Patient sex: F
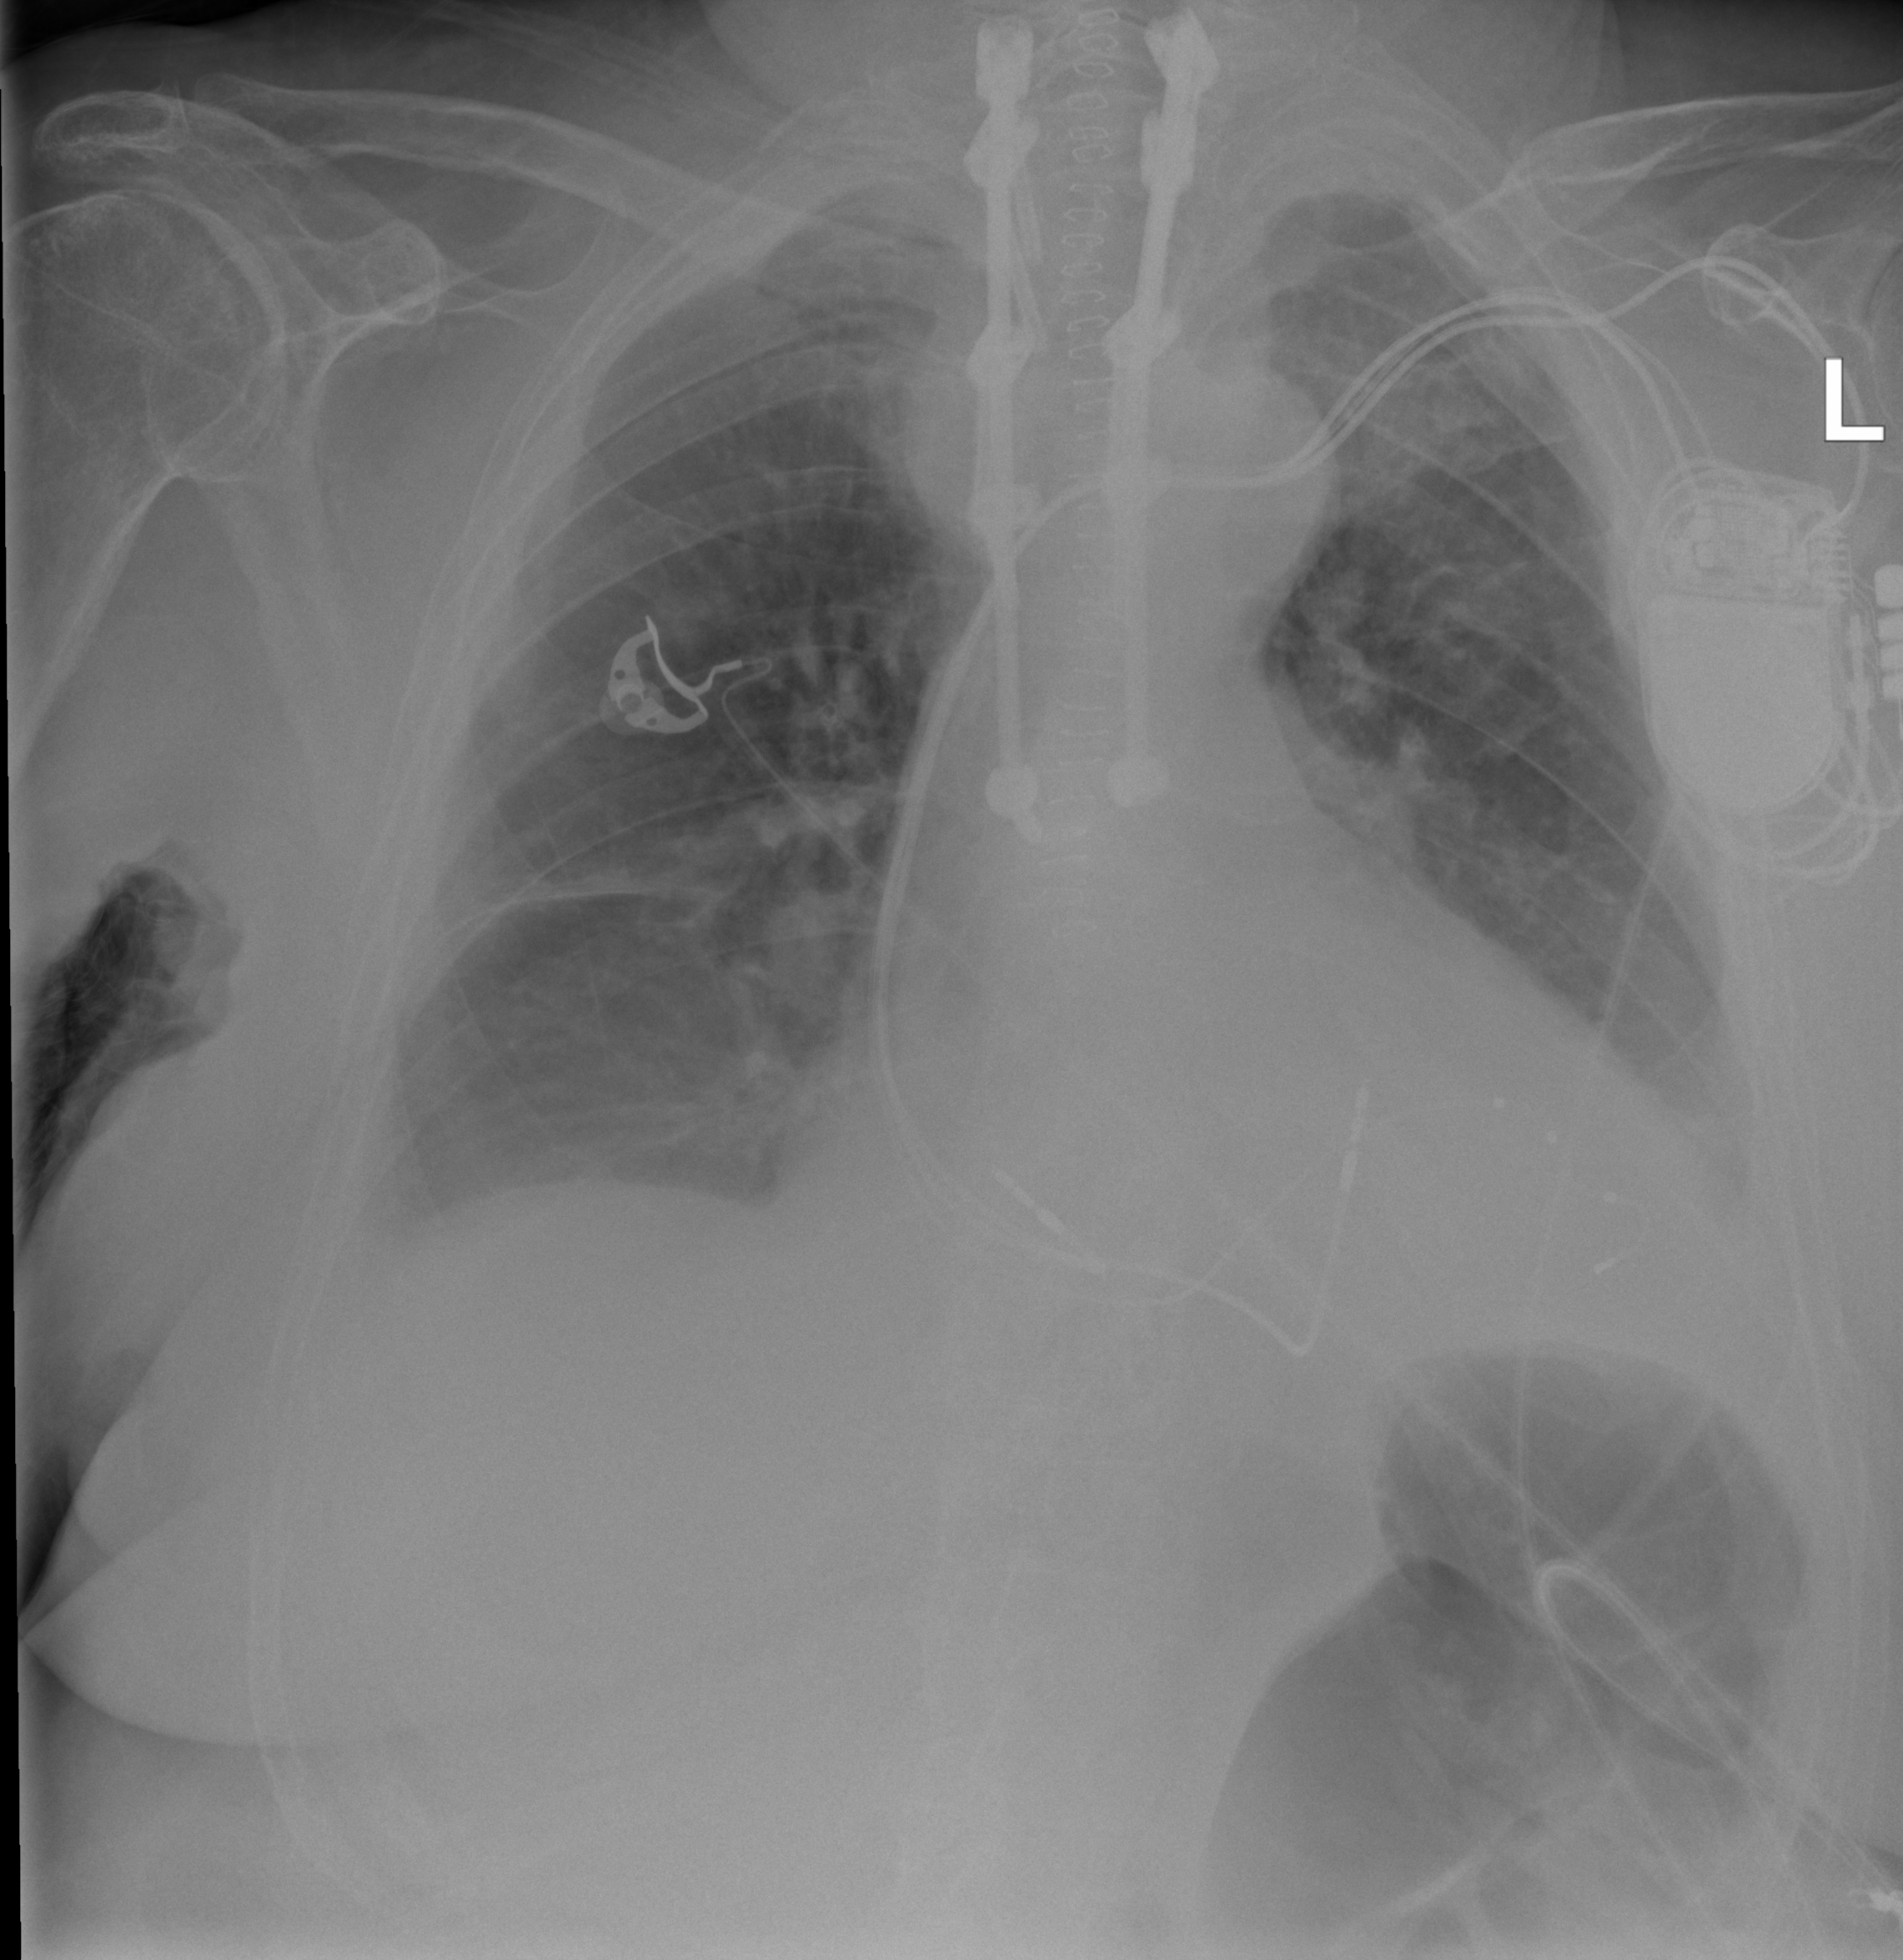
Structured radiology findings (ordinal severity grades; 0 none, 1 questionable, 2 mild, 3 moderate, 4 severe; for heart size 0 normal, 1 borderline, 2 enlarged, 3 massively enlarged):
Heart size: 0
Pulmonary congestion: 0
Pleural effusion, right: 2
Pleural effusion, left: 2
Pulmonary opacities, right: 0
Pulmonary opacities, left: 0
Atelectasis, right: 2
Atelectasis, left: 2